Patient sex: M
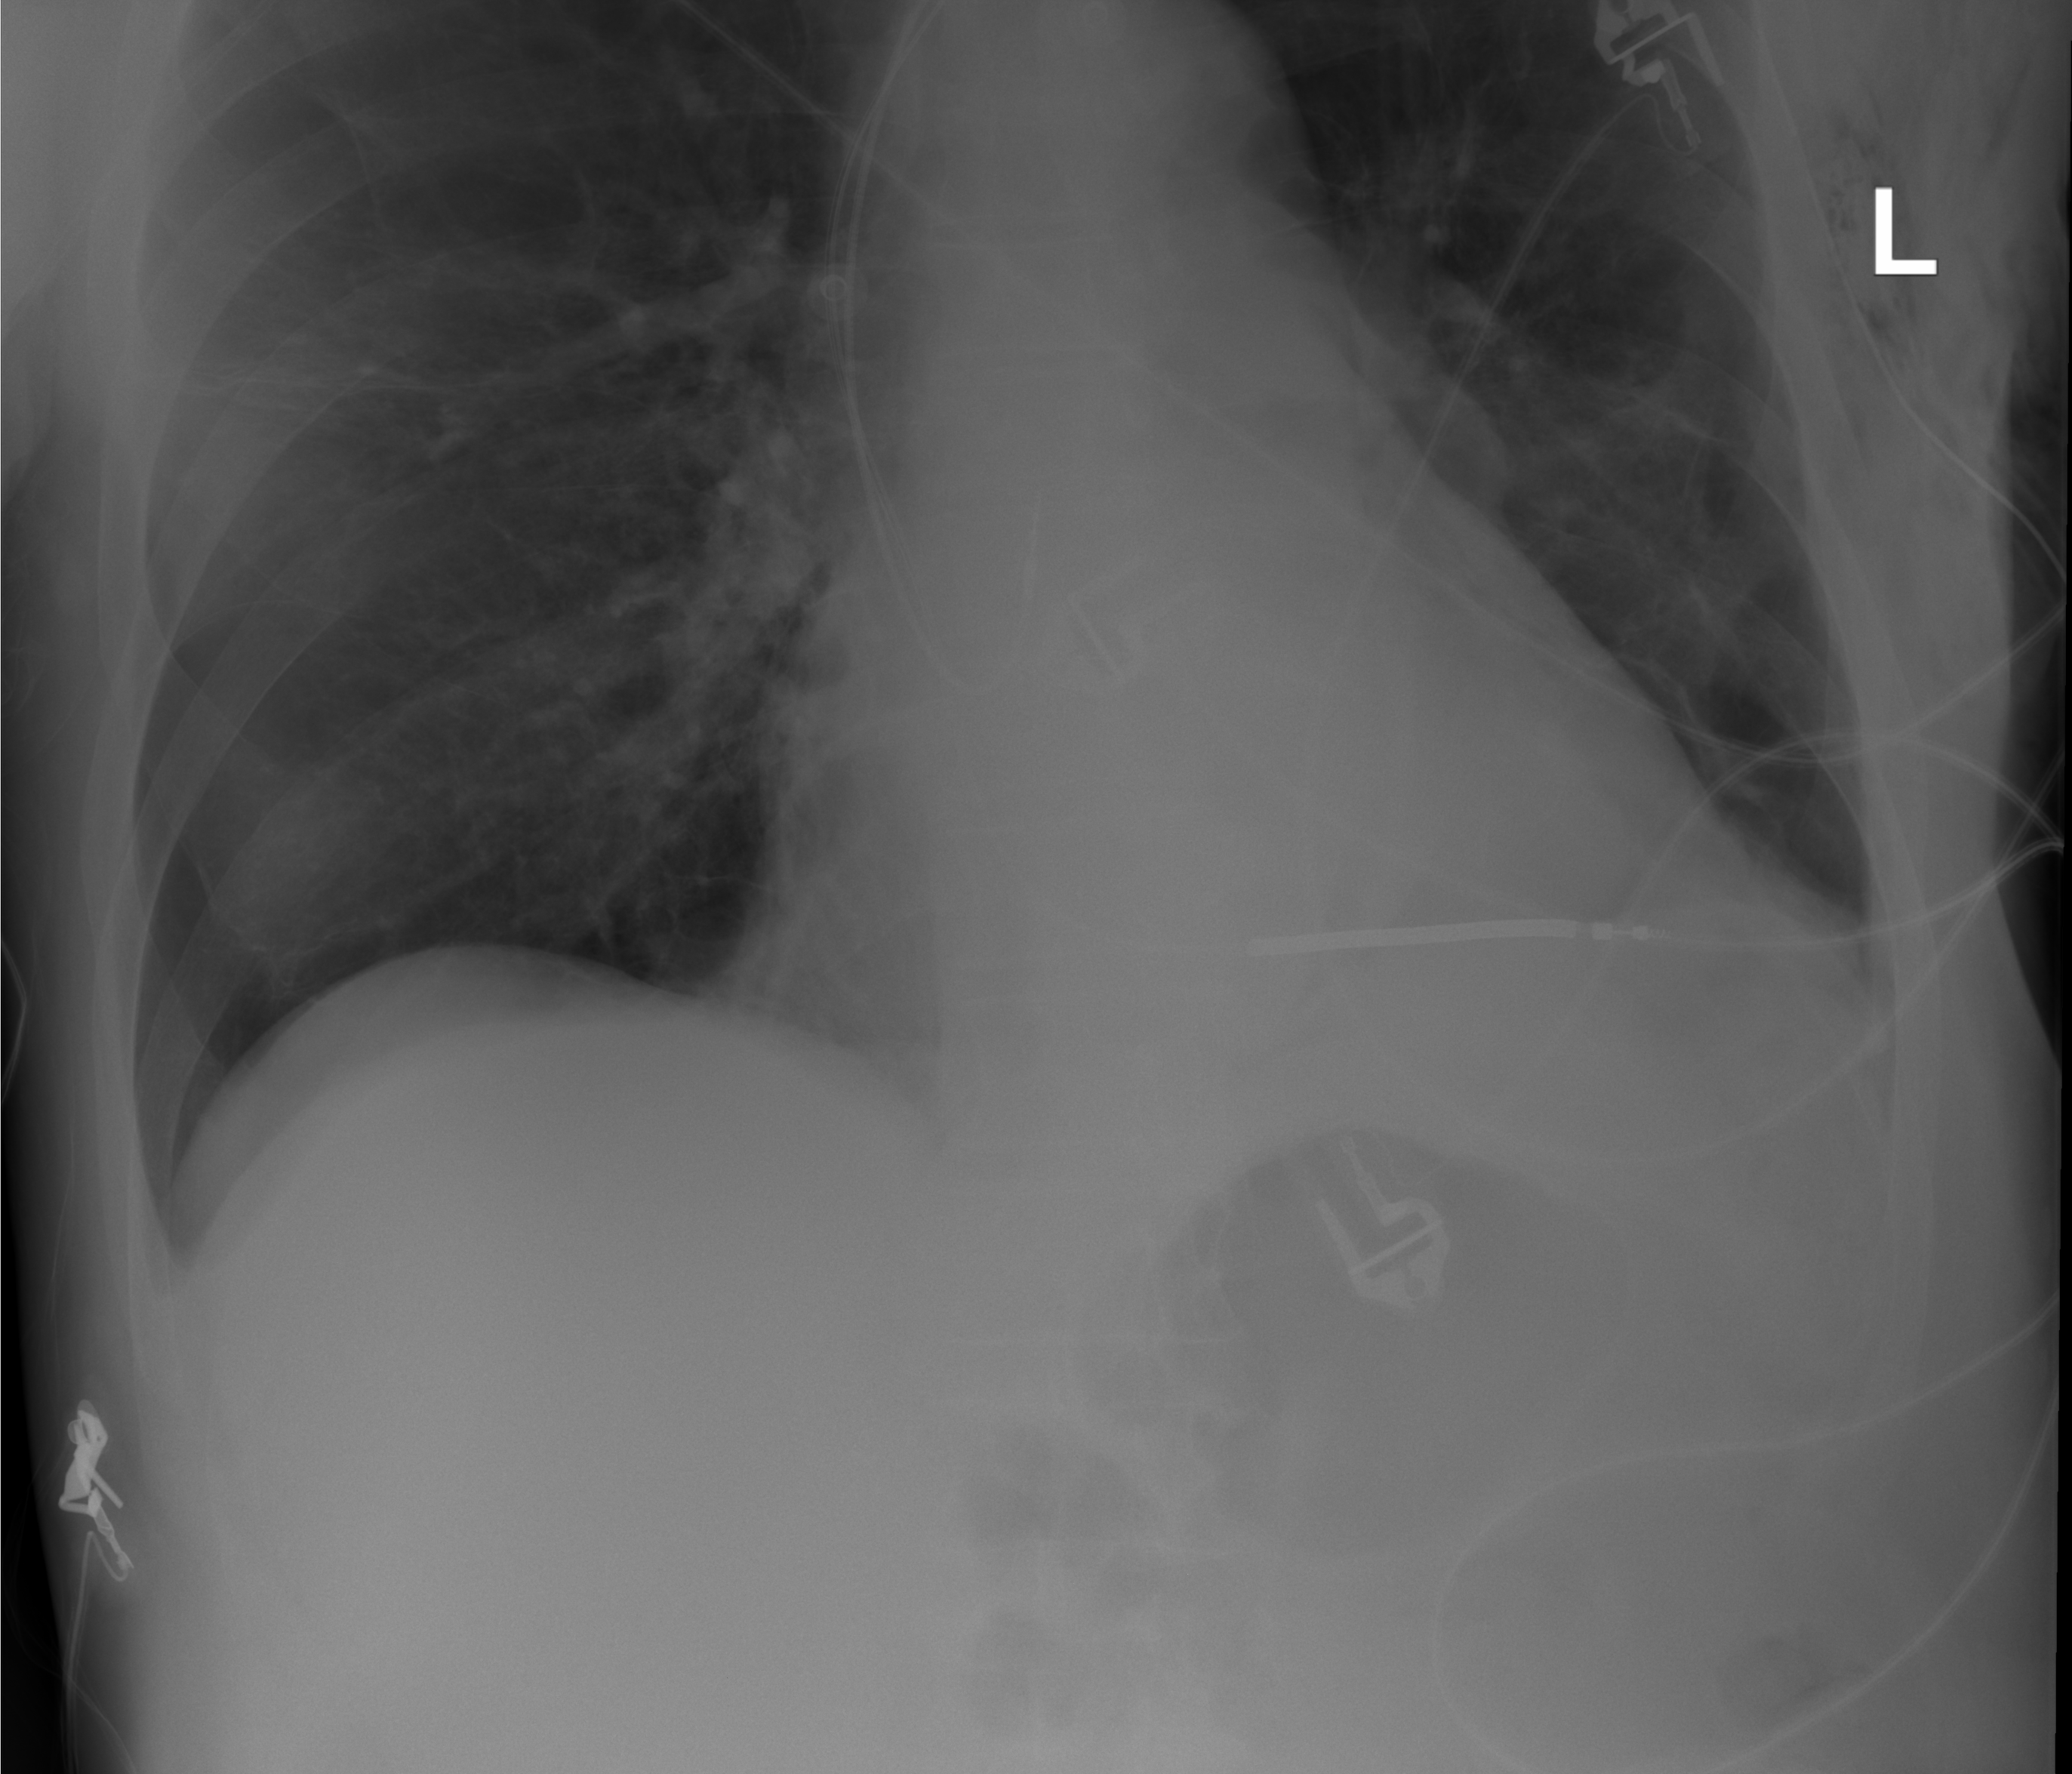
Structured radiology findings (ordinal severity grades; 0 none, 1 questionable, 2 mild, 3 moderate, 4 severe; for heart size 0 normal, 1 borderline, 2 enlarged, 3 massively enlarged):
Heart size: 0
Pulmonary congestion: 0
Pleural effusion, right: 0
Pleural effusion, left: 0
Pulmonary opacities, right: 0
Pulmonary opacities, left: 0
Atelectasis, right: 1
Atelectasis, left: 3